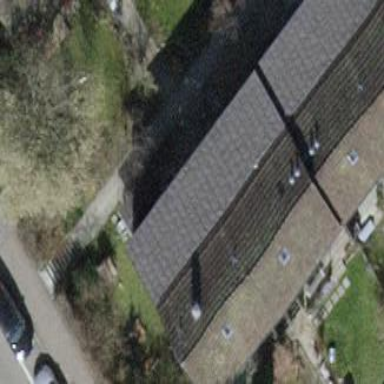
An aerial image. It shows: Building with tile roof.